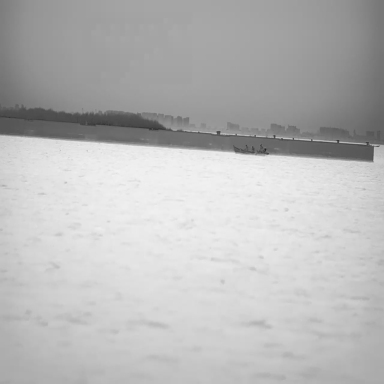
There is a bulk_carrier in the infrared image.